三年级 · 度量几何学
把两个长是 9 分米, 宽是 4 分米的长方形重合在一起, 如图所示, 拼成的新图形的面积是平方分米, 合 \$ \qquad \$平方厘米。

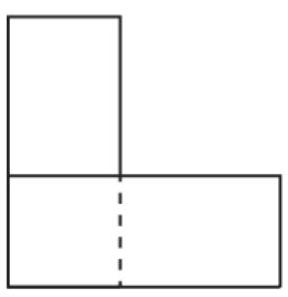
答案:  $56 ; 5600$